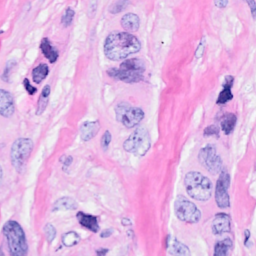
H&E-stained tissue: Breast